Question: I'm reading a paper about programming languages engineering and compilers (6.035 Fall 2005 MIT course). The following page should explain the working principles of the Kleene Star operator, but I cannot understand what it means.

The full .pdf can be found <URL>.
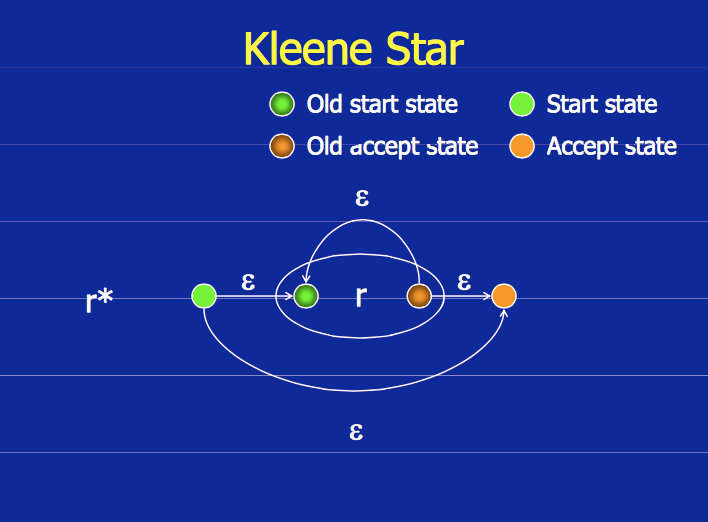
Answer: It shows how you can construct an NFA for r* given an NFA for r (this is the ellipse in the middle). You would introduce a new start state and a new accept state.
The Kleene star allows zero-length words, so you include an epsilon transition from the new start state to the new accept state.
Additionally, you want to allow any concatenation of any word of r. So , include an epsilon transition from the new start state to the old one and one from the old accept state to the new one. This basically allows you to go from the new start state to the old one with epsilon, then with any word from r to the old accept state, and then with epsilon to the new accept state (hence, with any word from r from the new start state to the new accept state).
Additionally, you want to allow concatenations. That's why you include the epsilon transition from the old accept state to the old start state. Hence, when you arrive at the old accept state, you can always go back to the old start state to append another word from r.